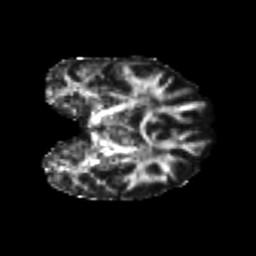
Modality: FA
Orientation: coronal
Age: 23
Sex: female
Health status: healthy
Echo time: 0.074 s